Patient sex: M
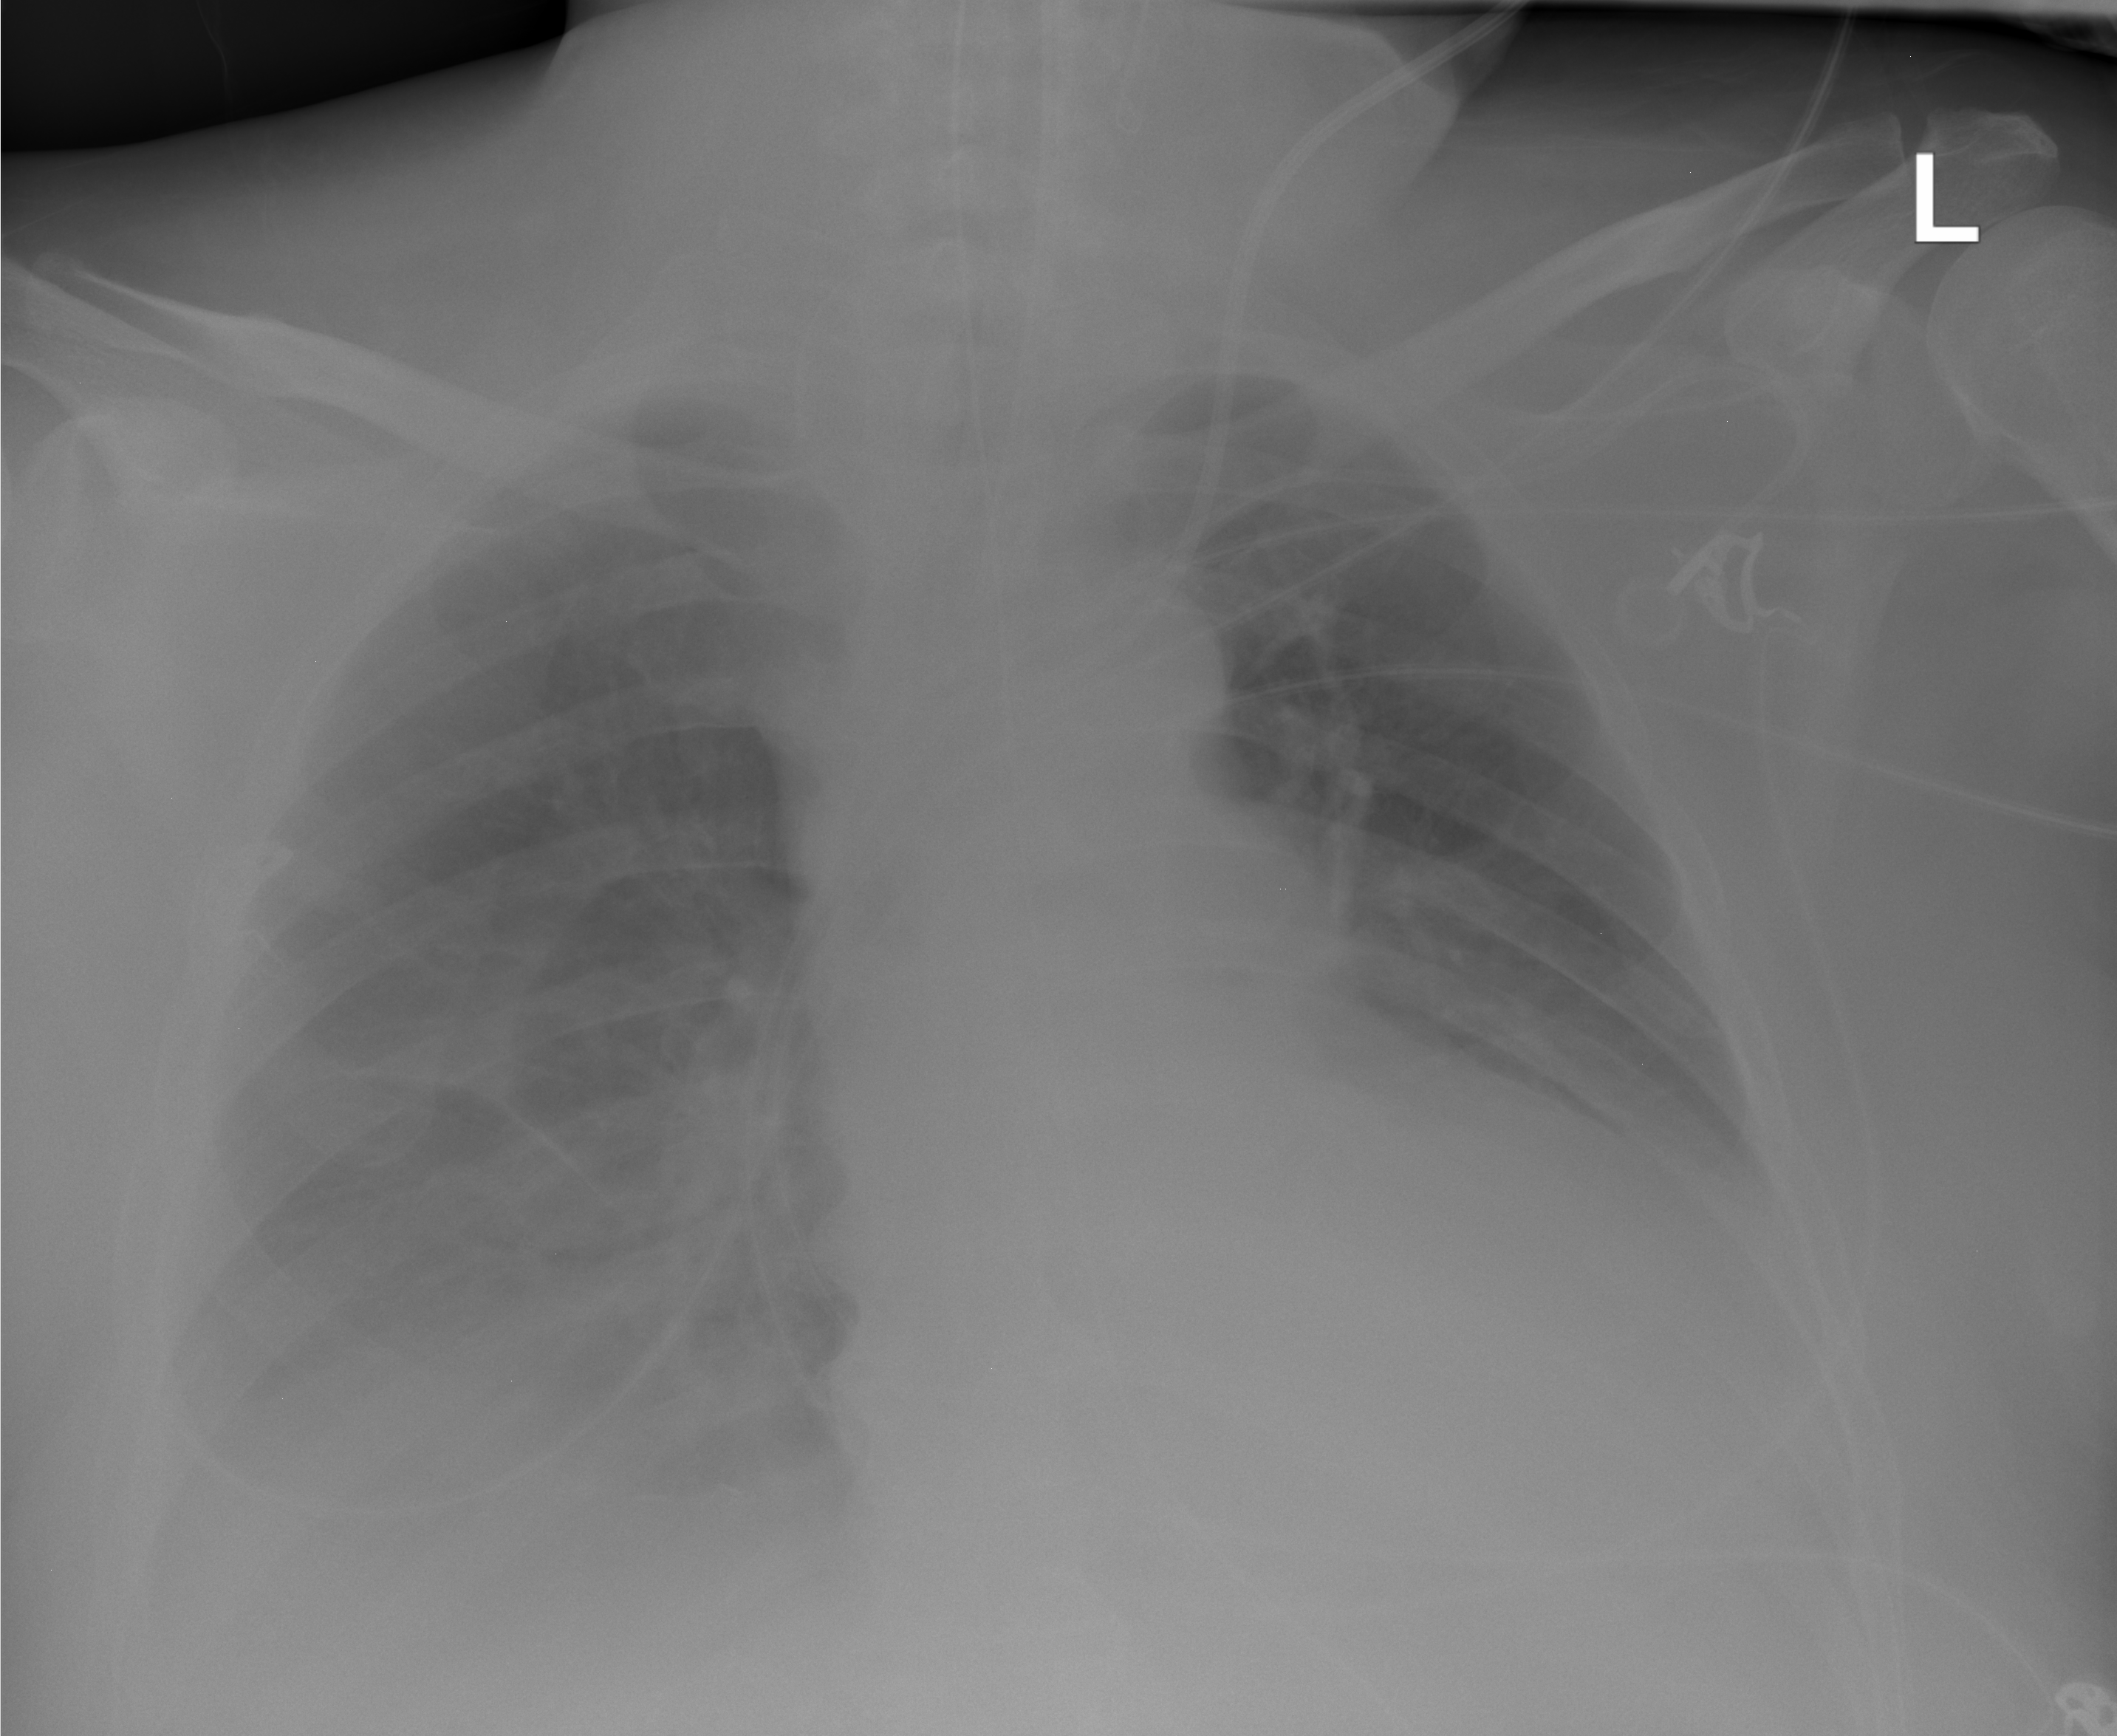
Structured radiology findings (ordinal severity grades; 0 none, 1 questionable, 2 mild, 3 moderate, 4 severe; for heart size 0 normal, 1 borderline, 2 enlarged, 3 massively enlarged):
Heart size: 2
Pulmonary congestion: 2
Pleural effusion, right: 2
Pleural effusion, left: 0
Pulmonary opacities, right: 0
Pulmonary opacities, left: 0
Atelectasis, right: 2
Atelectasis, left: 0